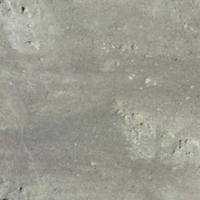
EUNIS habitat code: 48
Species observed at this site:
Androsace alpina